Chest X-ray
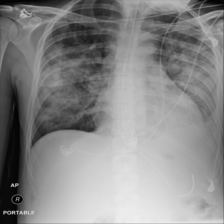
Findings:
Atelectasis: negative
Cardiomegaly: negative
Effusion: negative
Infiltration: negative
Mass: negative
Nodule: negative
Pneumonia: negative
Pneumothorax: negative
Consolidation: negative
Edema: negative
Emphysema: negative
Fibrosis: negative
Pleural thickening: negative
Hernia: negative